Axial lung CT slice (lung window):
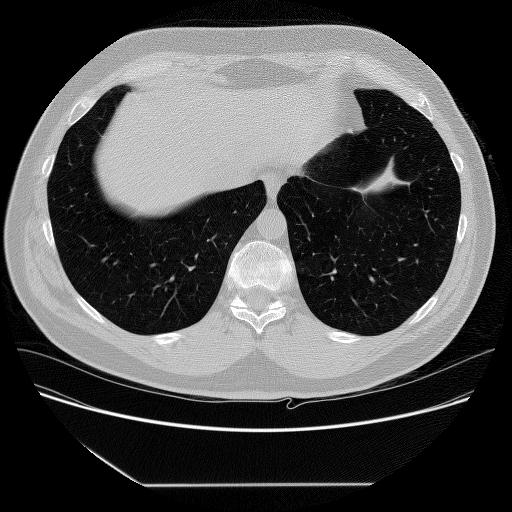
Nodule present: no